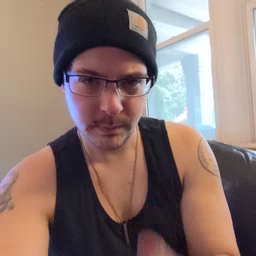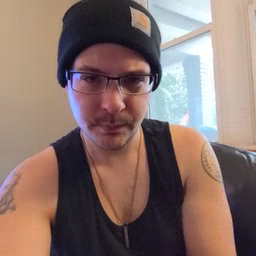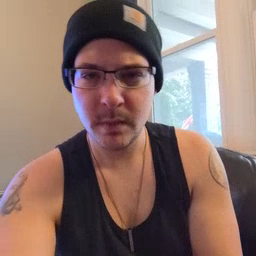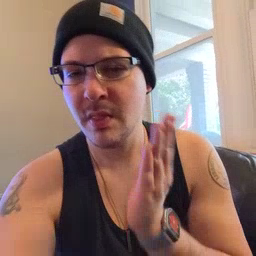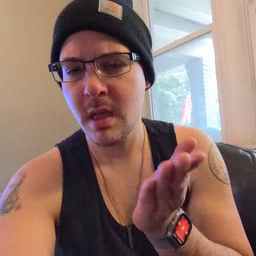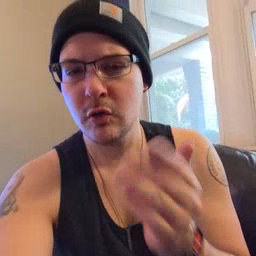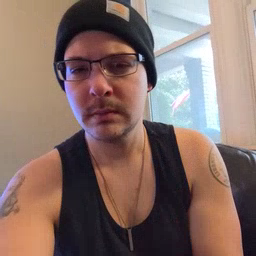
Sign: there